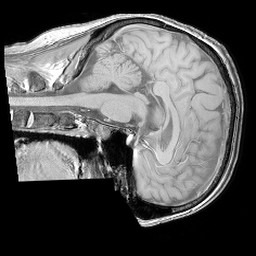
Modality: T1w
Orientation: sagittal
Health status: ill
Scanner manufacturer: philips
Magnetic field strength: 3 T
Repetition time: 0.3787 s
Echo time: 0.002908 s